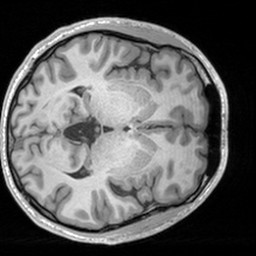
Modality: T1w
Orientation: axial
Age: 22
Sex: male
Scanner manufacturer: siemens
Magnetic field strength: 3 T
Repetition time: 1.9 s
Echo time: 0.00226 s